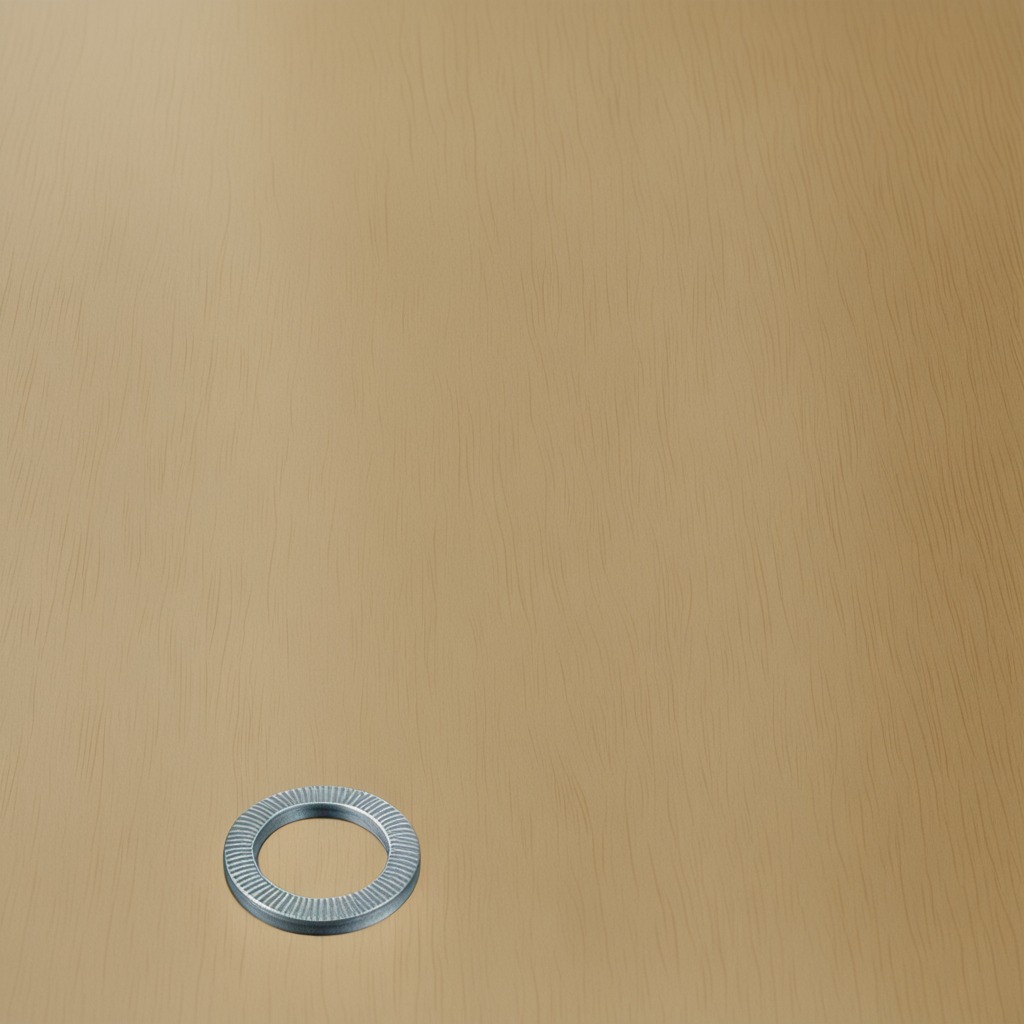
A flat metal washer is lying on the plywood surface in the paint workshop.